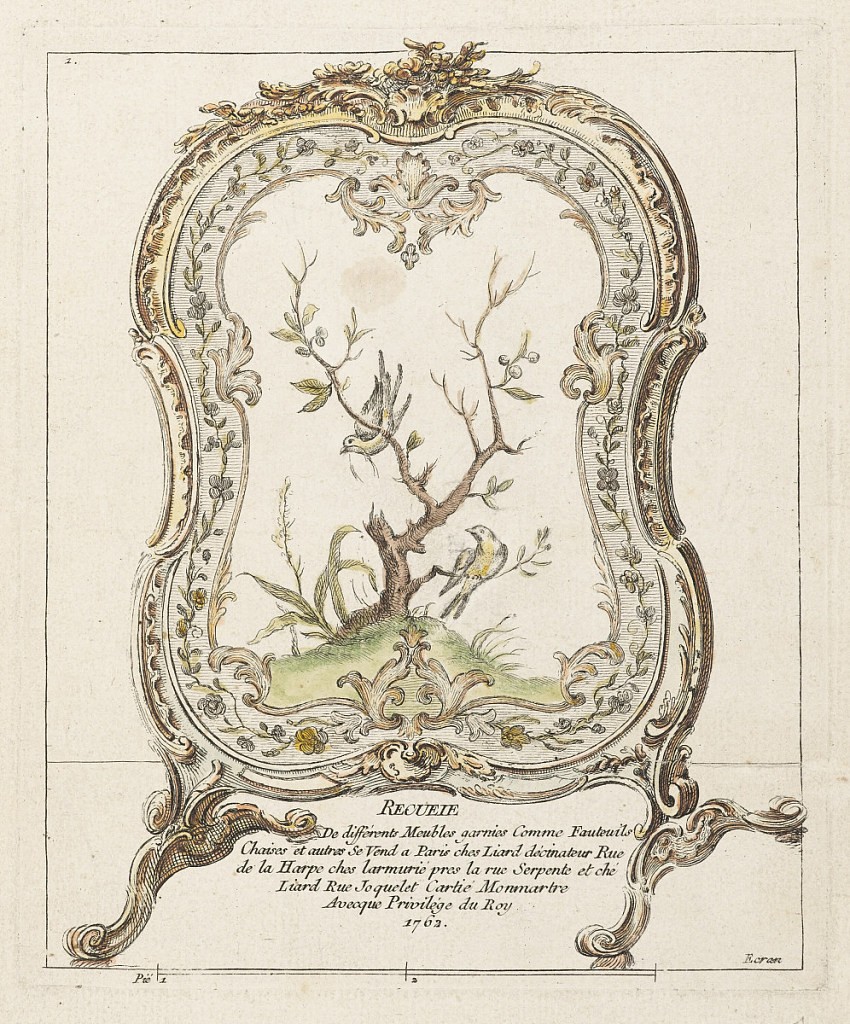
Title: Title Page, from Recueil de différents Muebles garniers Comme Fauteuils (Liard's "Suites"), Ecran (Screen)
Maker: Matthew Liard, English, ca. 1736–1782
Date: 1762 and 1774
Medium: Etching on cream laid paper
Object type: Print
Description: Screen is framed with curved ornament and rinceaux motif. Image depicts small leaf and fruit-bearing tree with two birds.